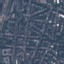
Land use / land cover class: Residential